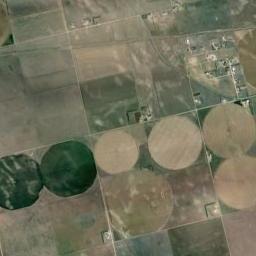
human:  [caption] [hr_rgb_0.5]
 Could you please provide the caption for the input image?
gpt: There are some bare circle farmland and green circle farmland .

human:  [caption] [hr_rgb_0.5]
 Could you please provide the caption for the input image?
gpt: Two green circular farmlands and several khaki circular farmlands are surrounded by some other shapes of farmlands .

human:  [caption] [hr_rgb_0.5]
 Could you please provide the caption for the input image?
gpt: Seven green, Earthy yellow, Neatly arranged circular farmland .

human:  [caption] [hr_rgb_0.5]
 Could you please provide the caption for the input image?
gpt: Below are two large green circles of farmland .

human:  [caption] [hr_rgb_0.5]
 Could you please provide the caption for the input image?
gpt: There are some circular farmlands and rectangle farmlands arranged neatly .